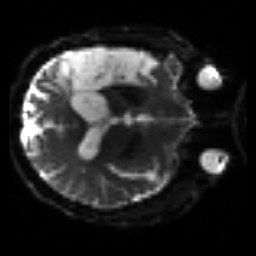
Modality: sbref
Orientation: axial
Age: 47
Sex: male
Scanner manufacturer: siemens
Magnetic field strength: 3 T
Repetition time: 3.2 s
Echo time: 0.081 s